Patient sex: M
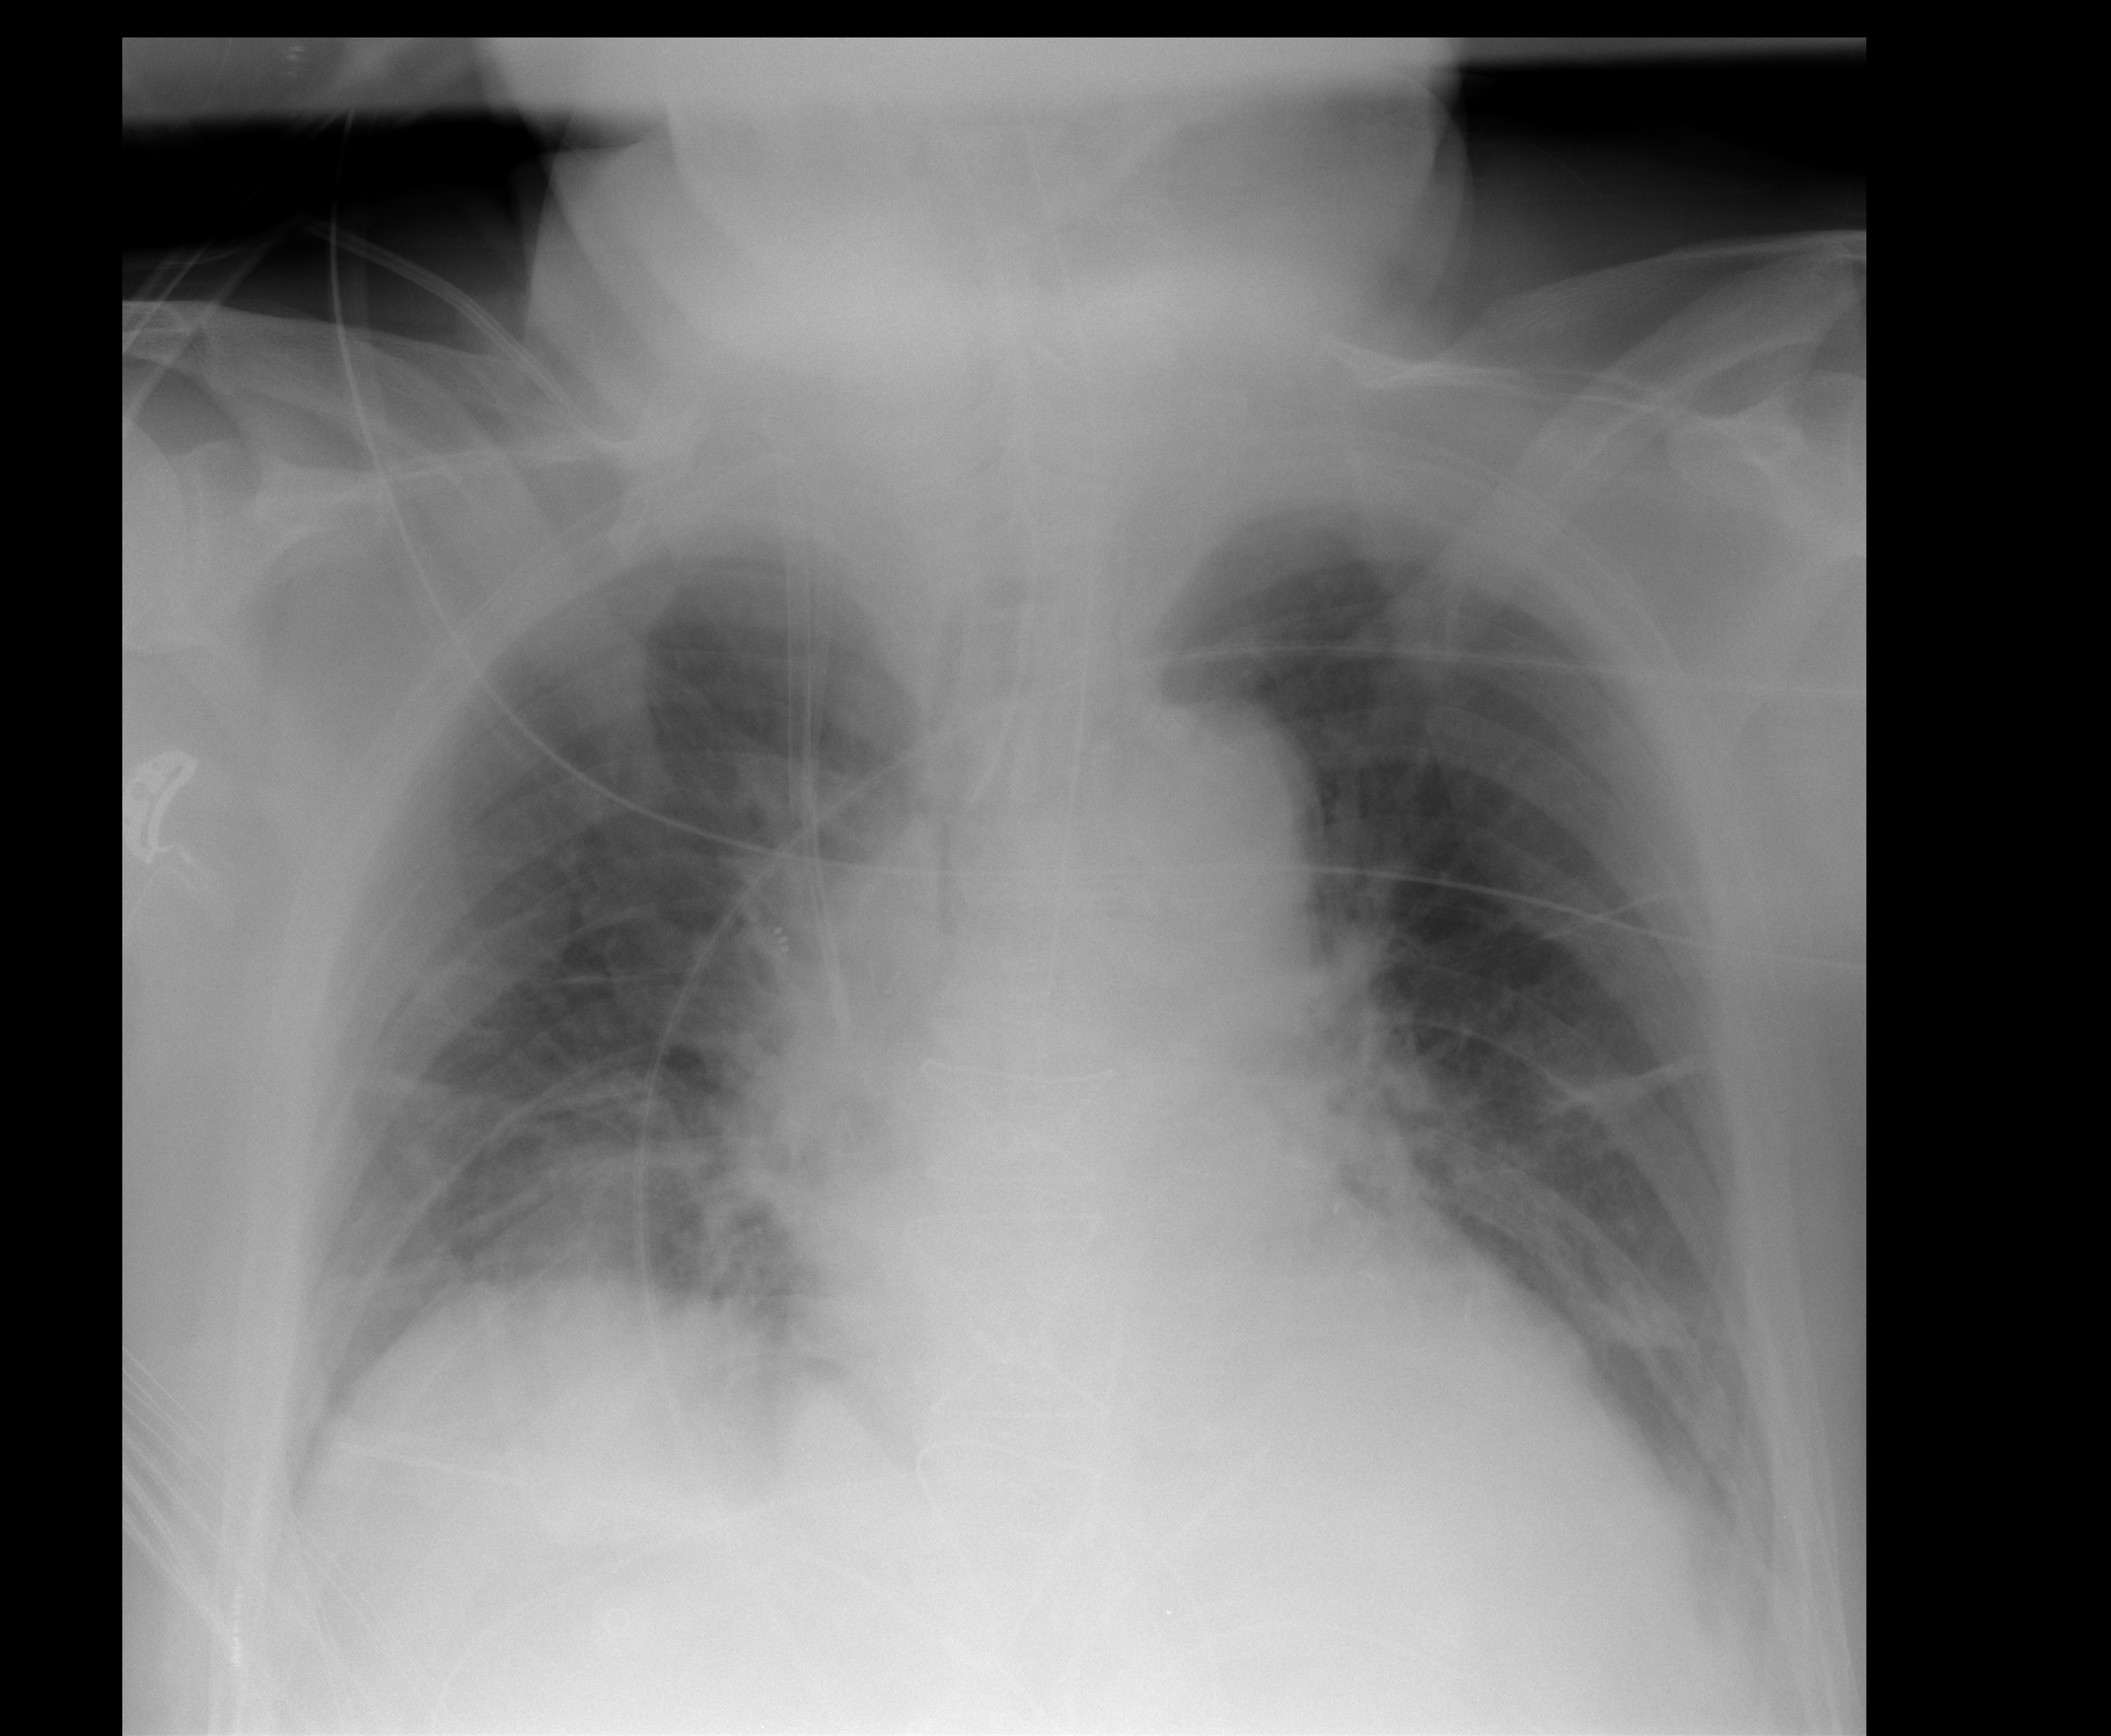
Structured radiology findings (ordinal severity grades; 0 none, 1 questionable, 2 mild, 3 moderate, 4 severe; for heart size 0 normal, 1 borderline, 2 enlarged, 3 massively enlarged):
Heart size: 0
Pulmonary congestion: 0
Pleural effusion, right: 1
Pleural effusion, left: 2
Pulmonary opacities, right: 0
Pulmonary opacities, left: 0
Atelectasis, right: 2
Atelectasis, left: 2